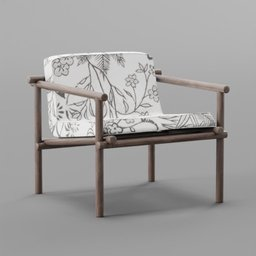
Label: furniture